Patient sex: M
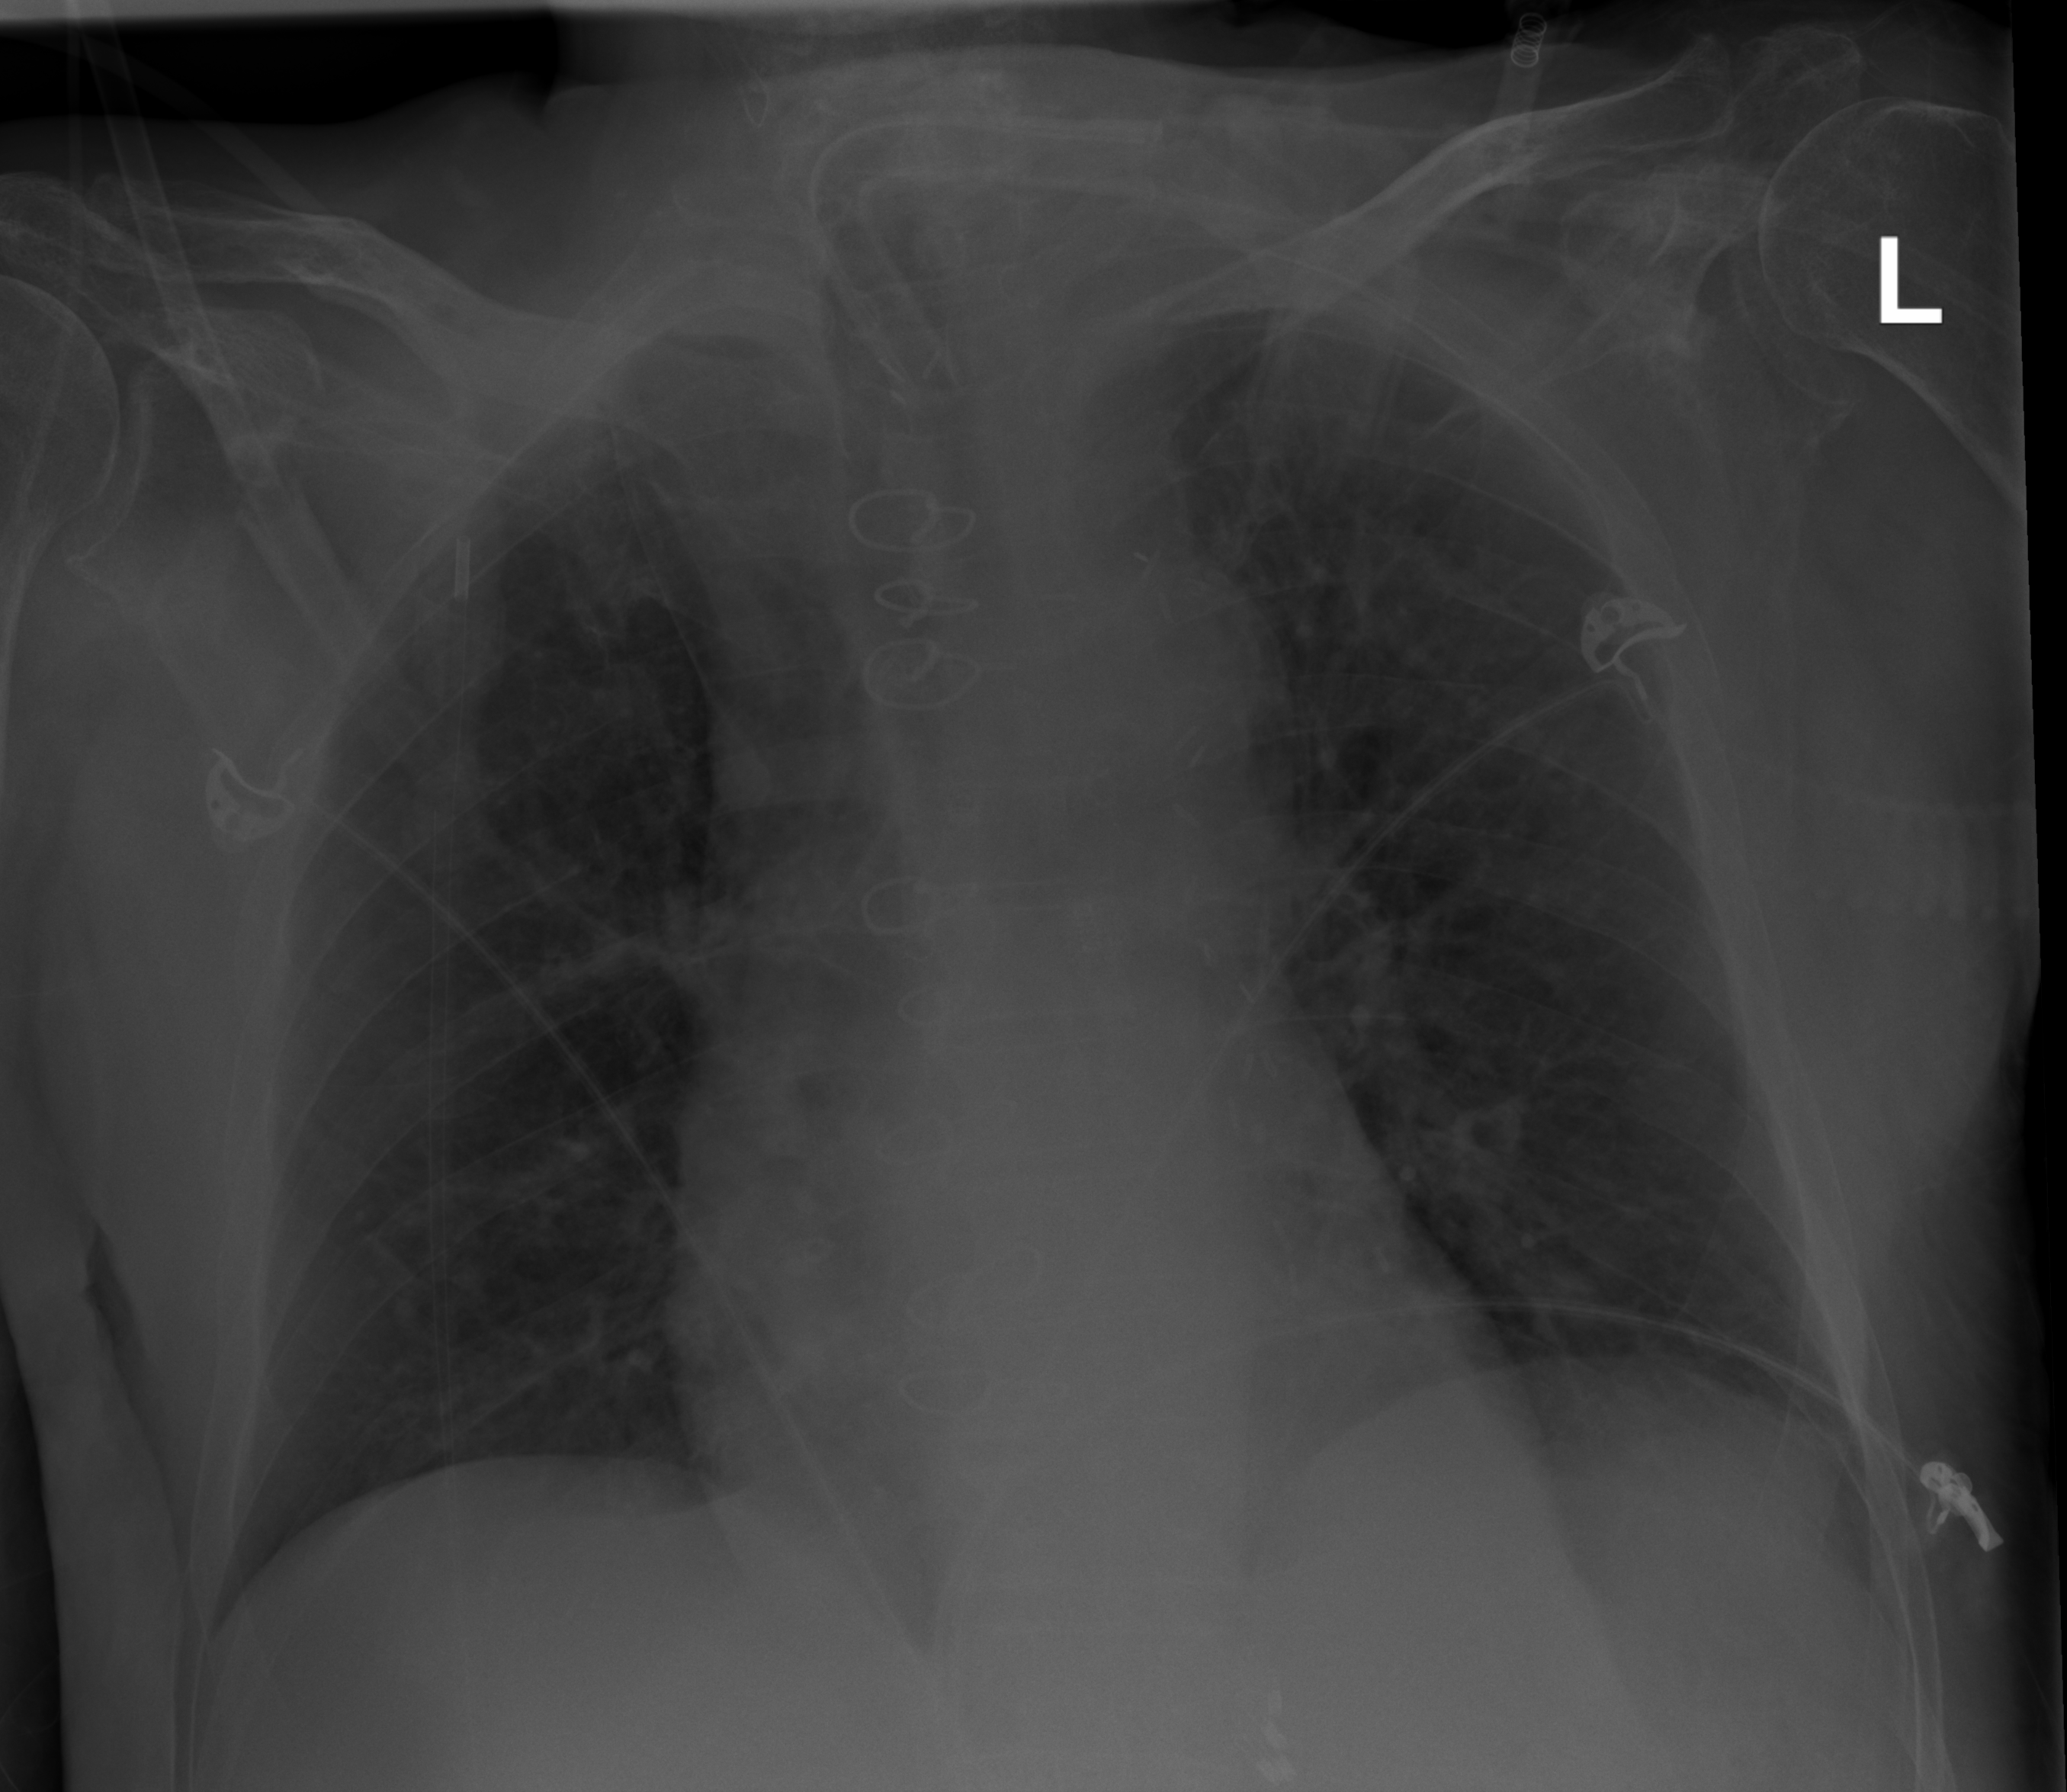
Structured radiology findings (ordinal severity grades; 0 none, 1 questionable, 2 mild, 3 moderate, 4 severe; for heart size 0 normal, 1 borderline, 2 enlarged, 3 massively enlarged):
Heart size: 0
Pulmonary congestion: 0
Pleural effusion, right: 0
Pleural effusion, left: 0
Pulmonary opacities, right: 1
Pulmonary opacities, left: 0
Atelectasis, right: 0
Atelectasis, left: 0